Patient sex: M
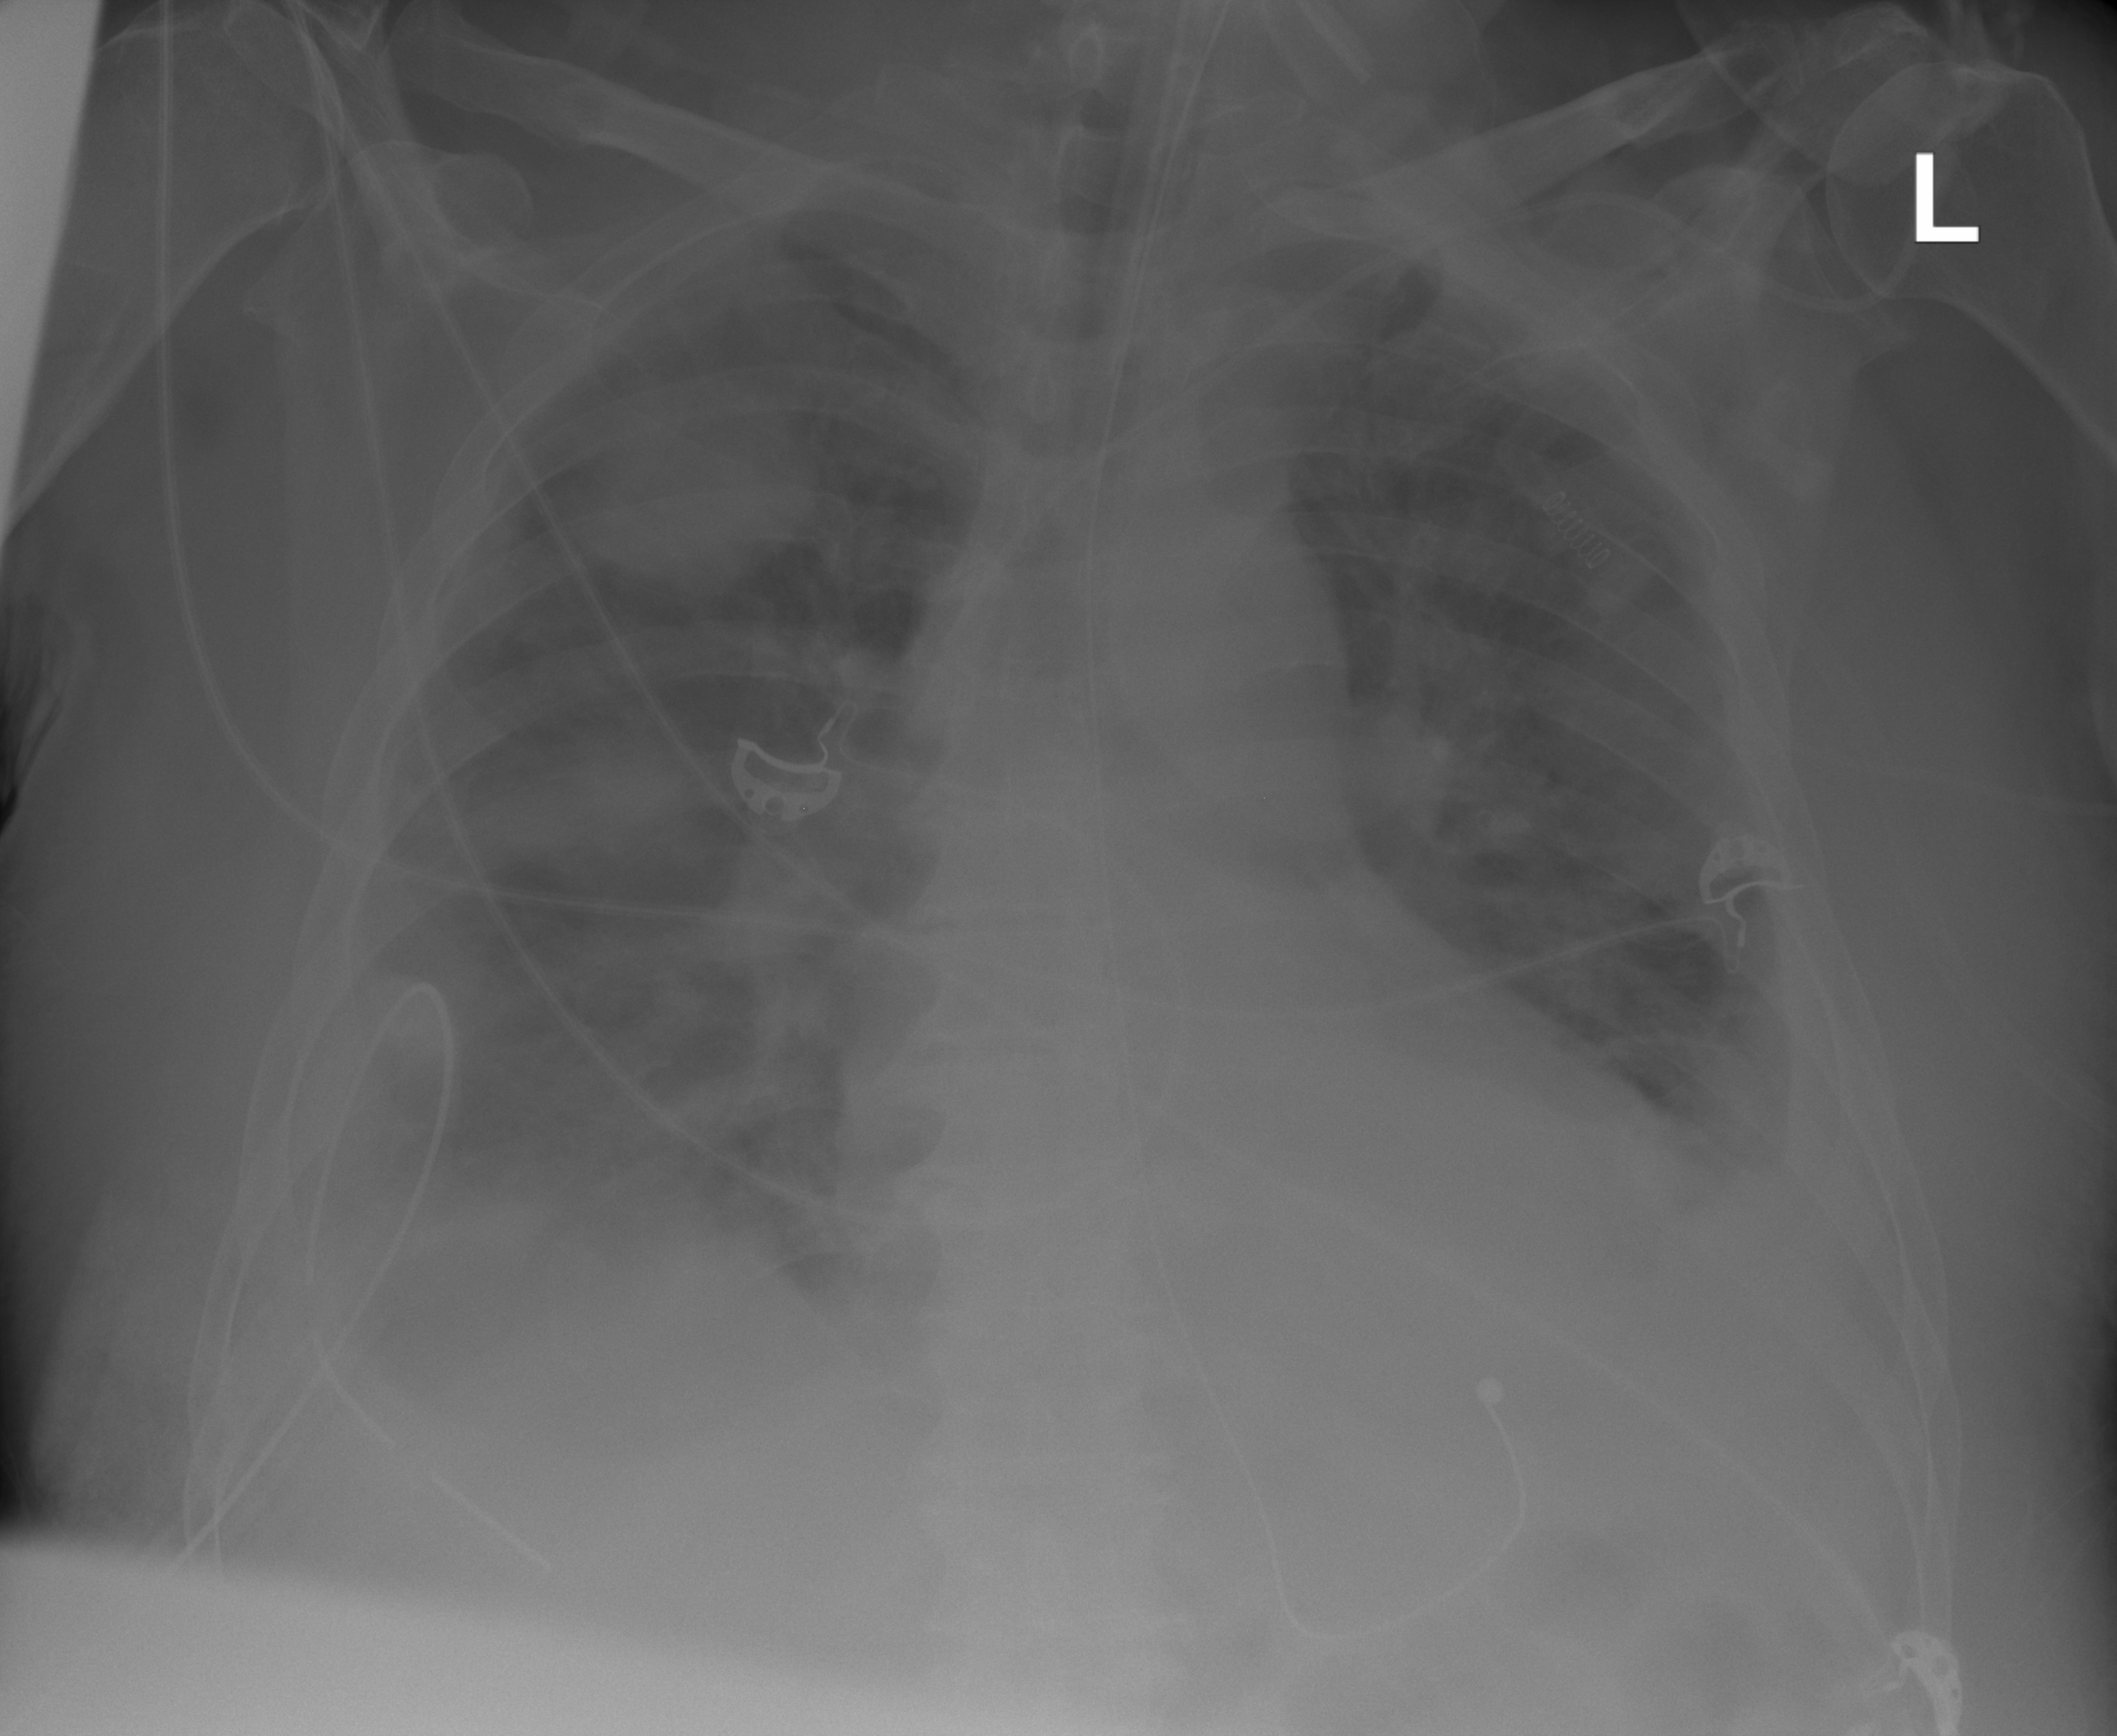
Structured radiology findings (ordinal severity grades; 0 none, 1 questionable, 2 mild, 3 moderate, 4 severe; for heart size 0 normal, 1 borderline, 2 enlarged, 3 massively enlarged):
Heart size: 2
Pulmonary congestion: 2
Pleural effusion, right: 3
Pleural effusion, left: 3
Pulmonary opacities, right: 2
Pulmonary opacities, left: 2
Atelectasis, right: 3
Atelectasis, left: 3